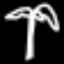
Label: palm tree